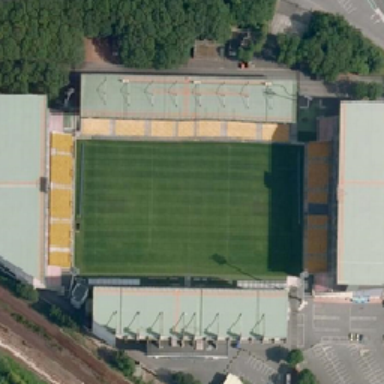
There are some green trees and parking lots beside the stadium .